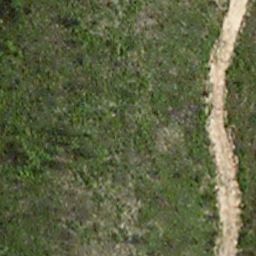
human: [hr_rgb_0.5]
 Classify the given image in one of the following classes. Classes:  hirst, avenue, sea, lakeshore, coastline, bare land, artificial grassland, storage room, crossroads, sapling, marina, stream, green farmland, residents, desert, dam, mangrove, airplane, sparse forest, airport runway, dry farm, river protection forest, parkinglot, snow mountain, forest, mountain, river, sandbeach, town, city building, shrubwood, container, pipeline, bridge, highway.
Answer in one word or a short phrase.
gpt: avenue